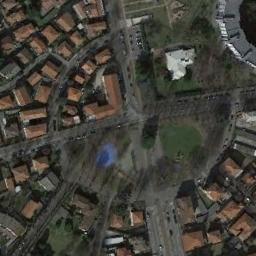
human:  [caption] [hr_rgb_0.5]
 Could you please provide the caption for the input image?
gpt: The roundabout is in the residential area .

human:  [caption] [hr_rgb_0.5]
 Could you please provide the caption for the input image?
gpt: There are many buildings around the roundabout .

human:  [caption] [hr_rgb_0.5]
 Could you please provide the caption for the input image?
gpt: The roundabout is on the grass next to buildings .

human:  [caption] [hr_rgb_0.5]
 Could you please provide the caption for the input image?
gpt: There are many moving and waiting vehicles on the road at the roundabout, There are many buildings and some trees and a few lawns and a lake around the roundabout .

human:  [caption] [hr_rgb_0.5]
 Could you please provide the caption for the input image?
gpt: There are many brown buildings around the roundabout .